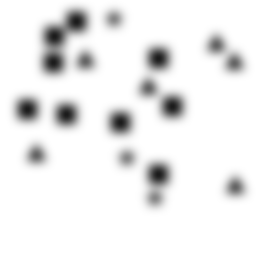
Squares: 9
Triangles: 6
Stars: 3
Total shapes: 18